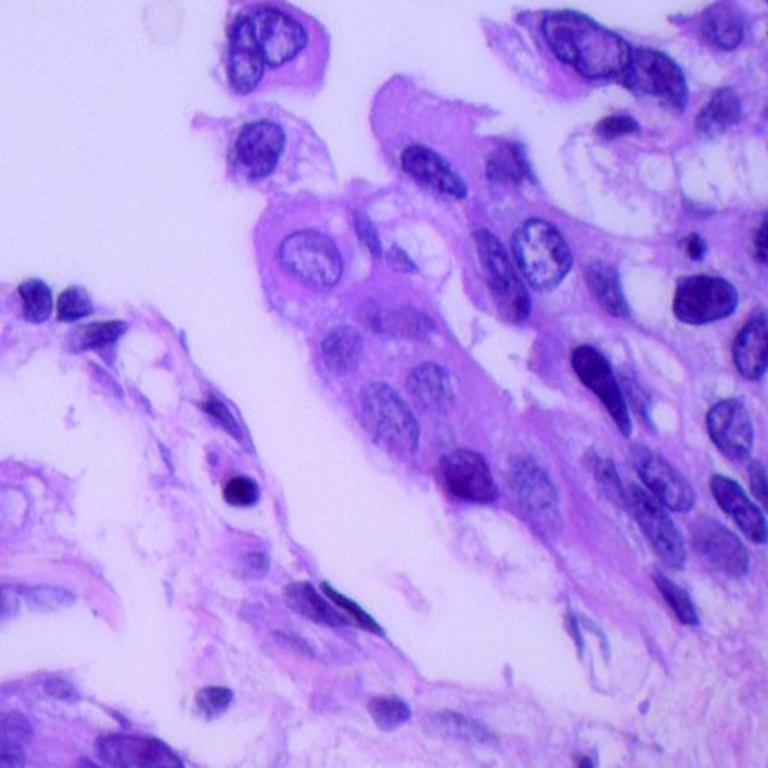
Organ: lung
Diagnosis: adenocarcinomas